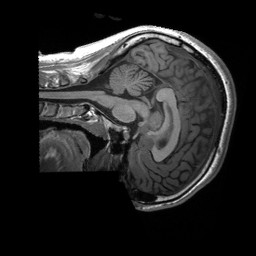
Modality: T1w
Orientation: sagittal
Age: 22
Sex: male
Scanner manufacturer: siemens
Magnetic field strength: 3 T
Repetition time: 2.3 s
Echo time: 0.00232 s